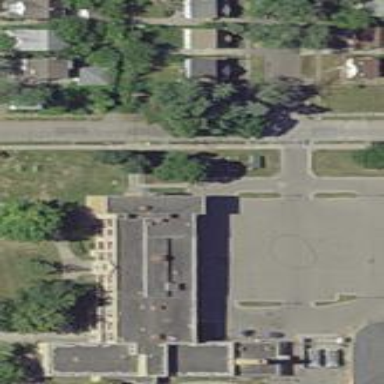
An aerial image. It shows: School building.